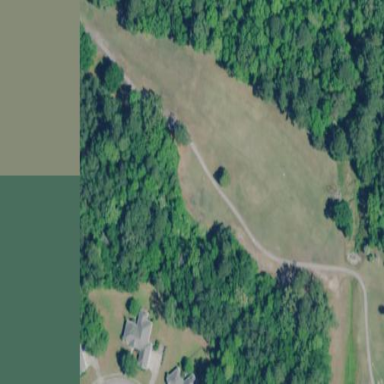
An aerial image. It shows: Rough area on grassy golf course.